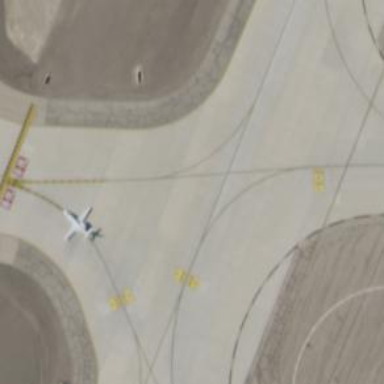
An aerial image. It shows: View of taxiway at the airport.